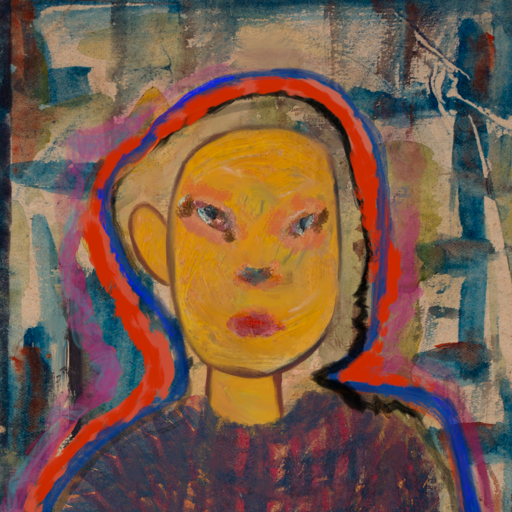
Background: Orphan, Head And Neck Front: After_Raid, Face Front: Boggyland, Bust: In_The_Sun, Hair Front: Experience, Head Accessory: Blank, Second Necklace: Blank, Necklace: Blank, Baby: Blank